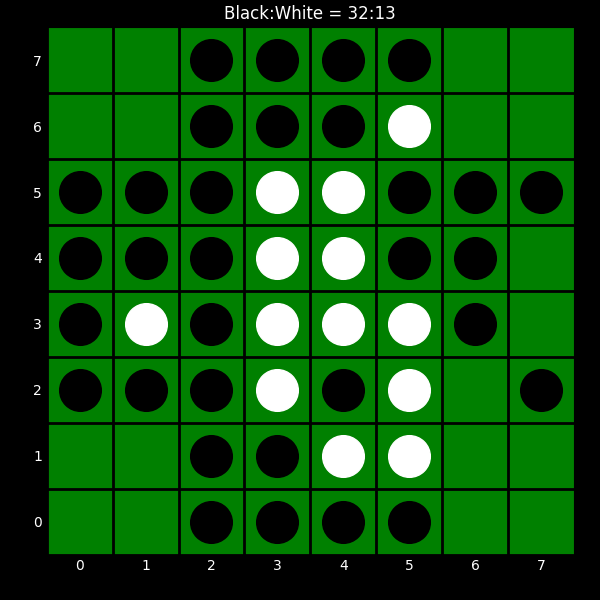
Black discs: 32
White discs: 13